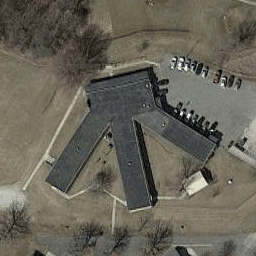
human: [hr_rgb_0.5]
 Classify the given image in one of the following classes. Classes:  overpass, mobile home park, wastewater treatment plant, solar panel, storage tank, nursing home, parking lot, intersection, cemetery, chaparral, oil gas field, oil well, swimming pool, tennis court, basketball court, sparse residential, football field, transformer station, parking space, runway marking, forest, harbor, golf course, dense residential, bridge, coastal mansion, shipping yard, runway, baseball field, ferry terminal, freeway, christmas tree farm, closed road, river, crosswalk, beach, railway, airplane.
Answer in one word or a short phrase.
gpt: nursing home